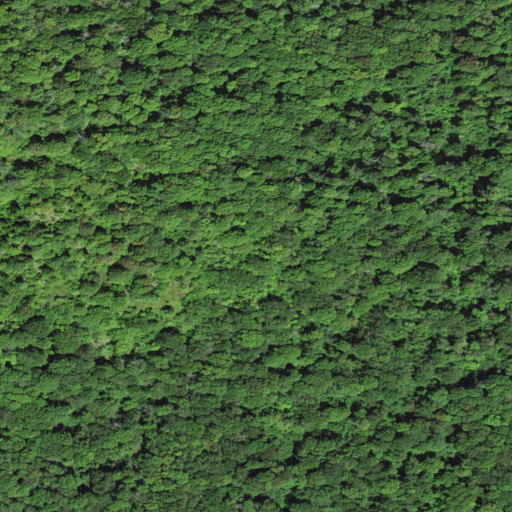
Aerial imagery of mountain in West Virginia named Cooper Knob containing deciduous forest, mixed forest, and evergreen forest